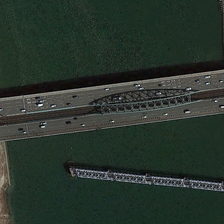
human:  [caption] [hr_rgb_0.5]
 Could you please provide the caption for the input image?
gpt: many cars are on two bridges over a river .

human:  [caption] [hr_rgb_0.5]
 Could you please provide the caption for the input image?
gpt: many cars are on two bridges over a river .

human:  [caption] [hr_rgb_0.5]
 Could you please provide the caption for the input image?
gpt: many cars are on two bridges over a river .

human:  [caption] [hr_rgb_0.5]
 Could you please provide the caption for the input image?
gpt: many cars are on two bridges over a river .

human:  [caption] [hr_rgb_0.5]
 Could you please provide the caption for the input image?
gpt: many cars are on two bridges over a river .